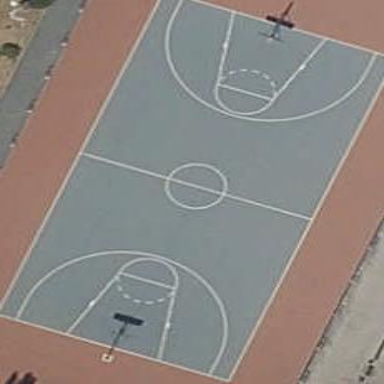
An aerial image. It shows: Concrete basketball court in leisure land pitch.